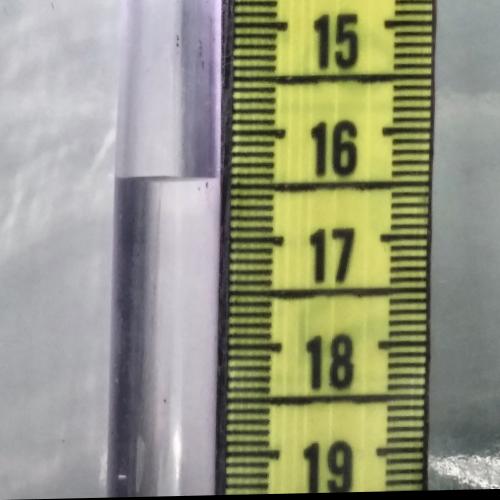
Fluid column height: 16.4 cm